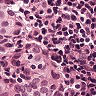
Metastatic tissue present: yes